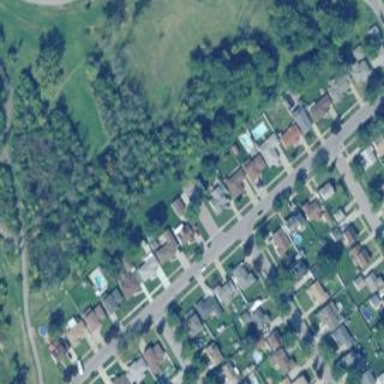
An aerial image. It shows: Residential area consisting of single-family homes.